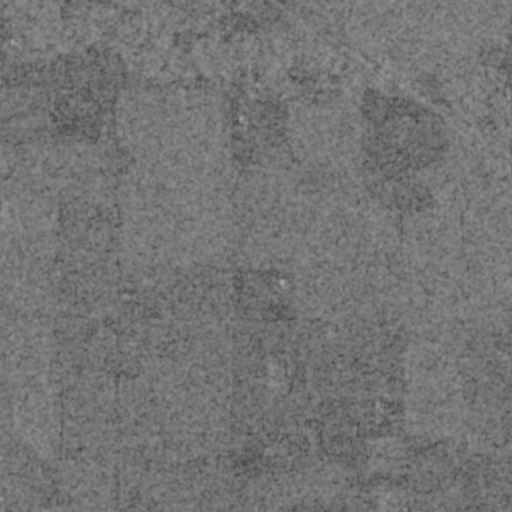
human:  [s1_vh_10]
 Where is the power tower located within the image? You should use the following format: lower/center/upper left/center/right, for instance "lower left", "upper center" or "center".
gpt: The power tower is located in the upper left of the image.
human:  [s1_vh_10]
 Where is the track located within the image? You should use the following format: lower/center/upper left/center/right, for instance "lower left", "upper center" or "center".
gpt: There is no track in the image.

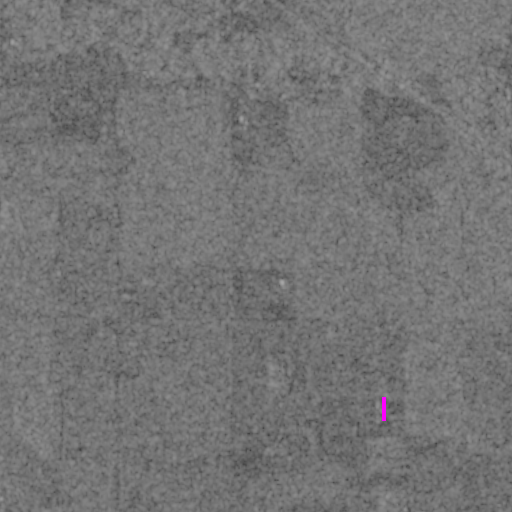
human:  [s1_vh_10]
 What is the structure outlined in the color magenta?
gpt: The structure outlined in magenta is a building.
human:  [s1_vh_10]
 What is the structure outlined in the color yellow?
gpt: There is no yellow outline.